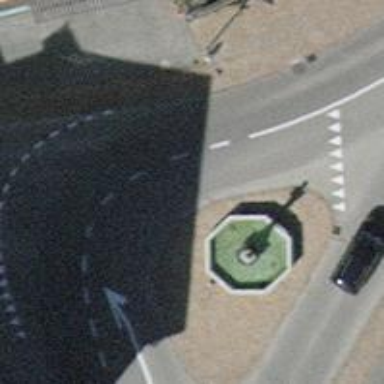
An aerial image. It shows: Beautiful fountain.